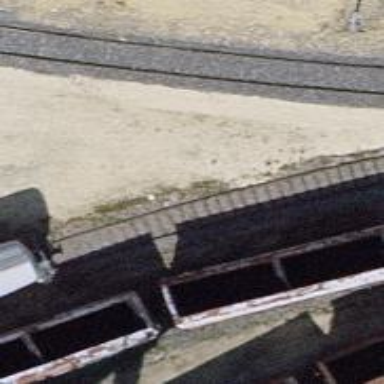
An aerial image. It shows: Single railway spur track.